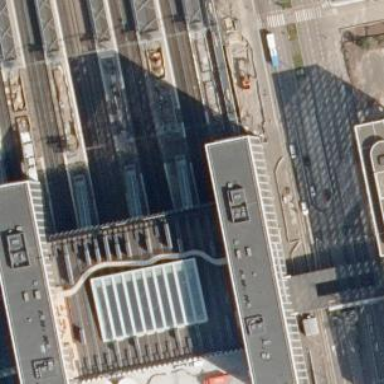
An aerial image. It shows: Information terminal.